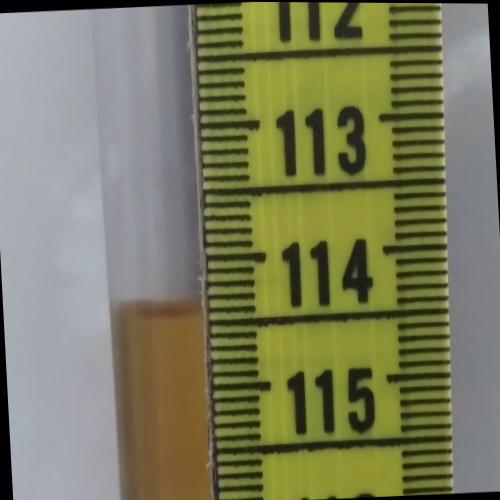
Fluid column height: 114.4 cm